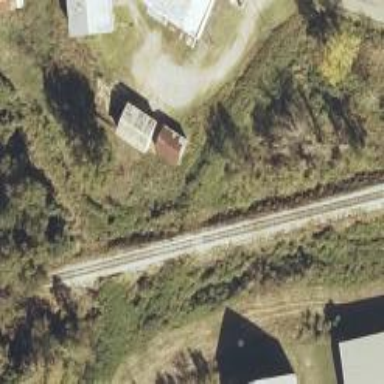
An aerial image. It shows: Abandoned railway spur.